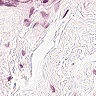
Metastatic tissue present: no